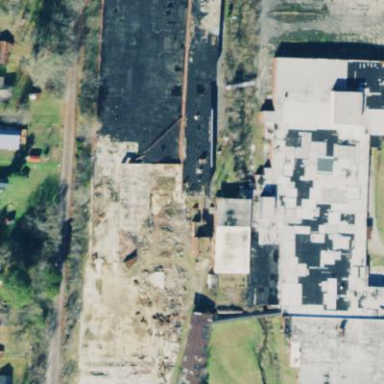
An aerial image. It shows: Historic factory.